Field crop: maize
Growth stage: 2
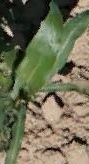
Species: maize